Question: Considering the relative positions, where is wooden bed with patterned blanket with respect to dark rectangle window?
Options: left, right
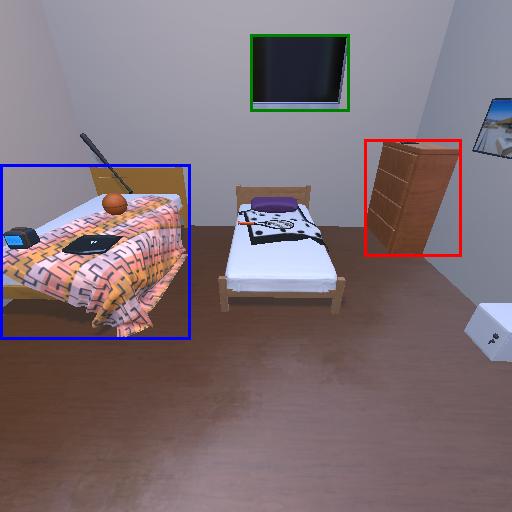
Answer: left